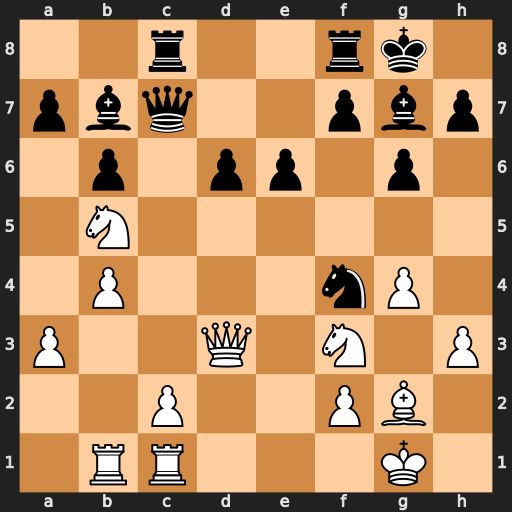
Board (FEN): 2r2rk1/pbq2pbp/1p1pp1p1/1N6/1P3nP1/P2Q1N1P/2P2PB1/1RR3K1
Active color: w
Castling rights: -
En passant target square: -
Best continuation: Nxc7 Nxd3 cxd3